Field crop: maize
Growth stage: 1
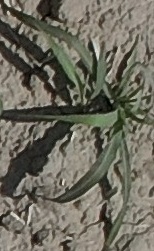
Species: sorghum